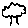
Label: tree